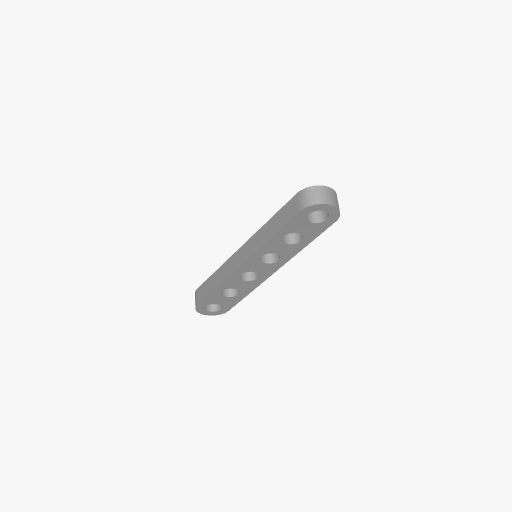
Part: FlatBeam6H